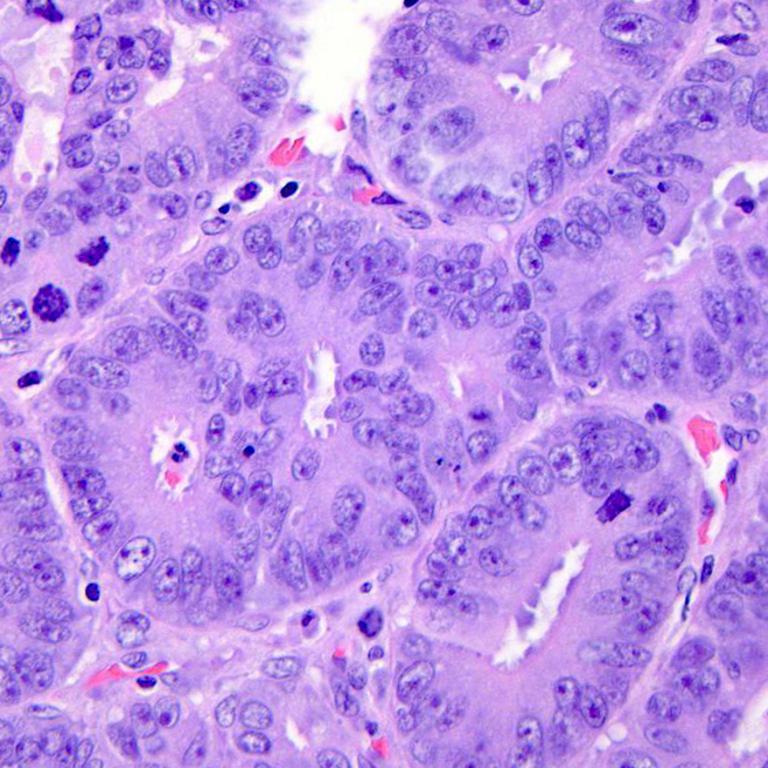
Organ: colon
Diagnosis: adenocarcinomas